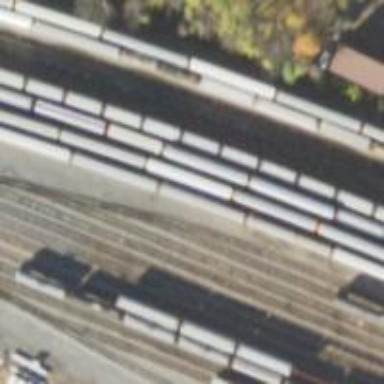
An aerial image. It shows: Railway yard.